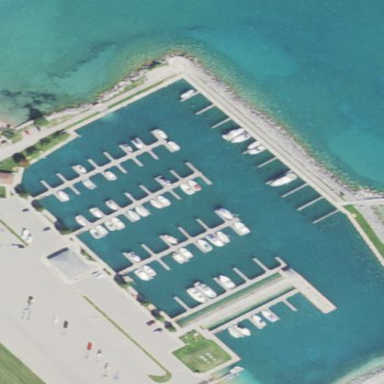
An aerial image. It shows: Marina on leisure land.